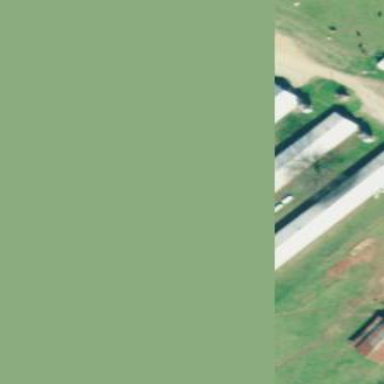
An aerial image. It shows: Poultry house.